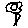
Label: flower